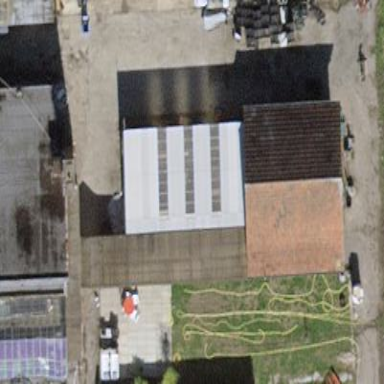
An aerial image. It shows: Close-up view of roof part of building.